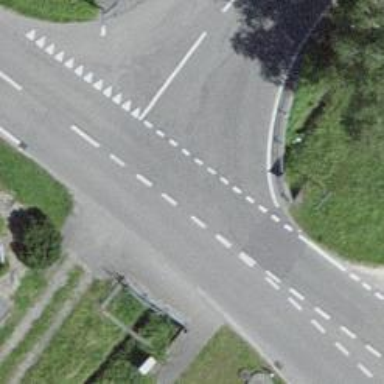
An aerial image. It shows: Road with "give way" sign.